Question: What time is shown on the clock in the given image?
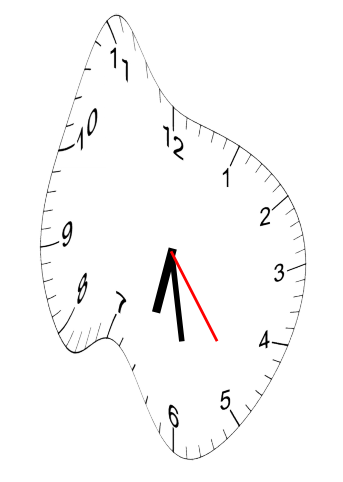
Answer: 06:28:24